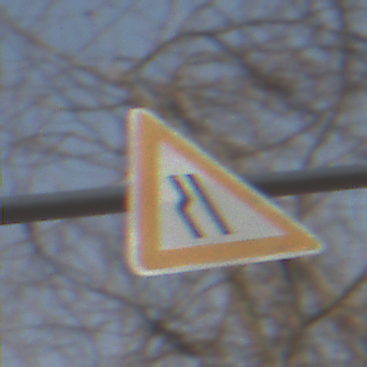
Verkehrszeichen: EinseitigVerengteFahrbahnLinks
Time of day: MorningAfternoon
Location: Outdoor (Nature)
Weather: Clear
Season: Winter
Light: Natural